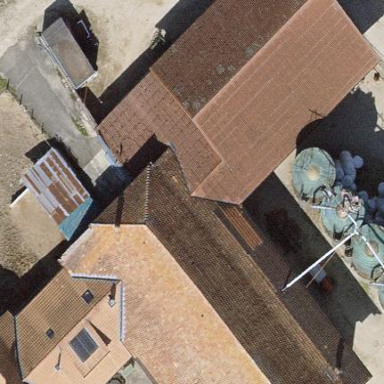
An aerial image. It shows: Building dedicated to equestrian sports.